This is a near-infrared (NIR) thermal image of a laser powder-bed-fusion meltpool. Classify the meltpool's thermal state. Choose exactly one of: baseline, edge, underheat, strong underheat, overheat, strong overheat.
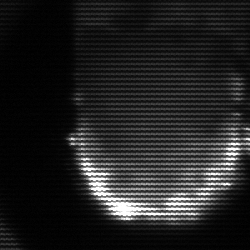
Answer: baseline